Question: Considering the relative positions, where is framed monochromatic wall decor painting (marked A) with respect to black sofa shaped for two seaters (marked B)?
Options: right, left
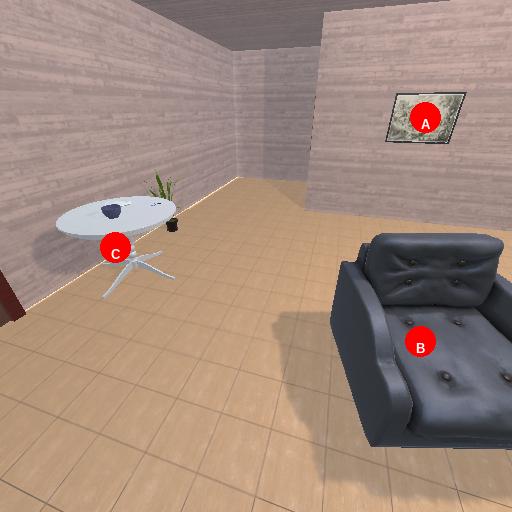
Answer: right